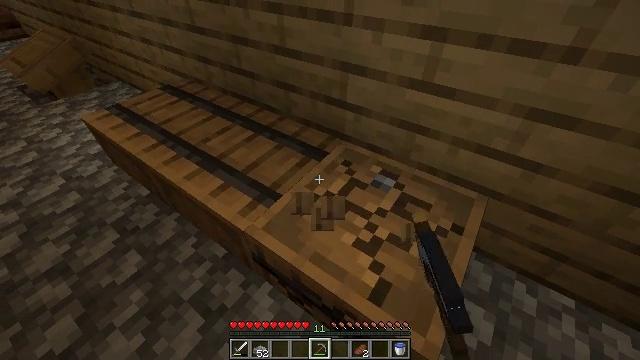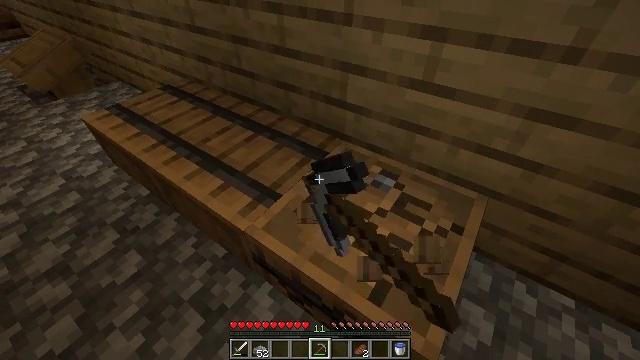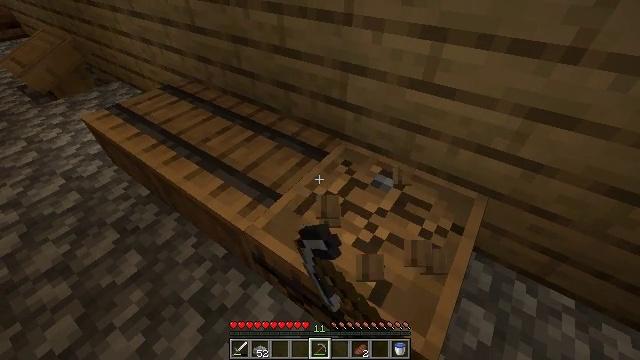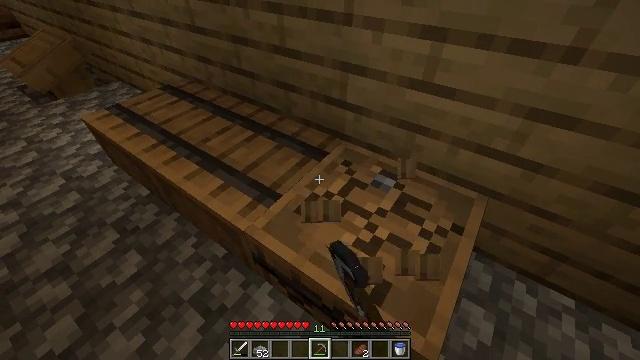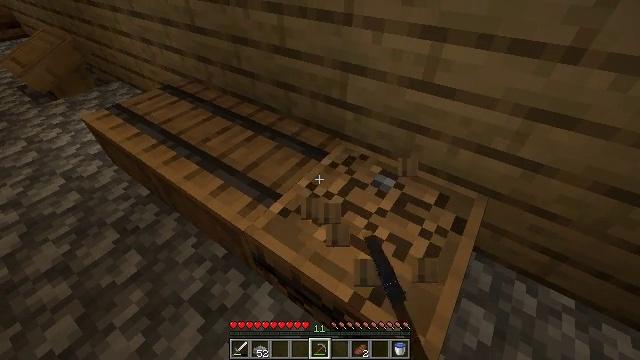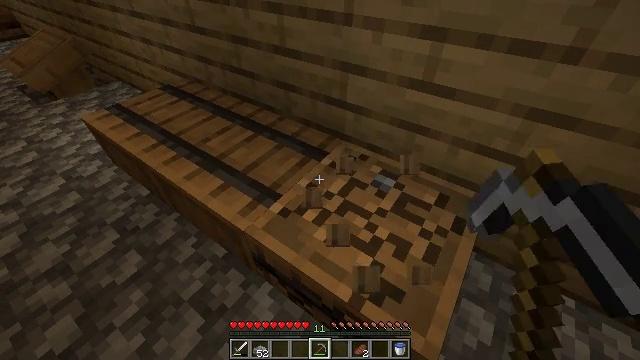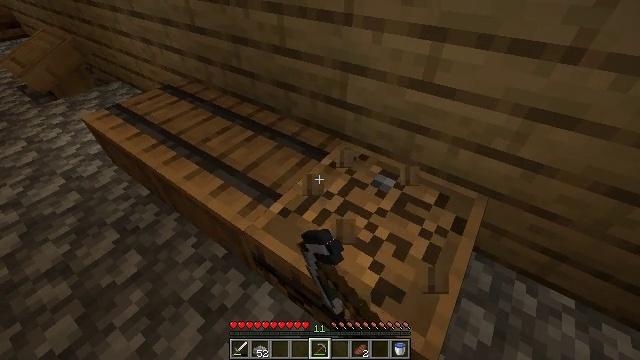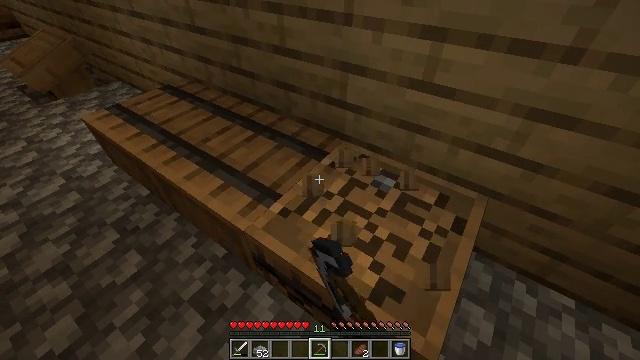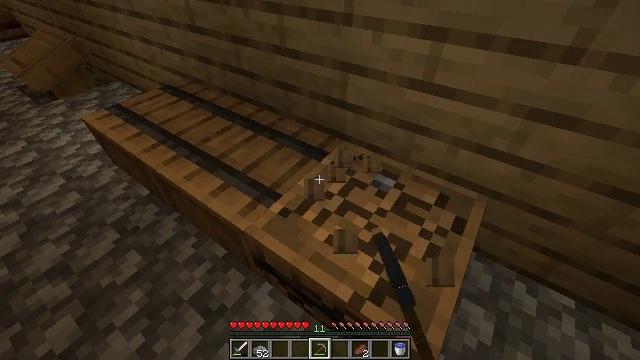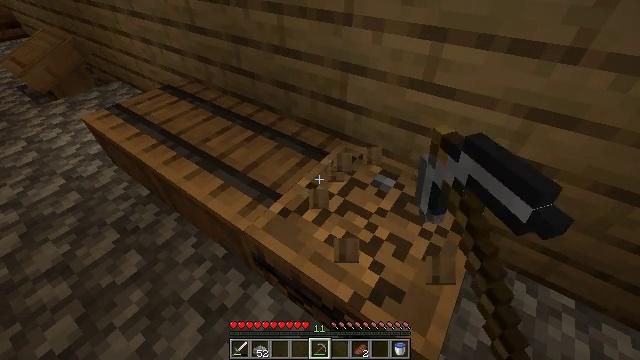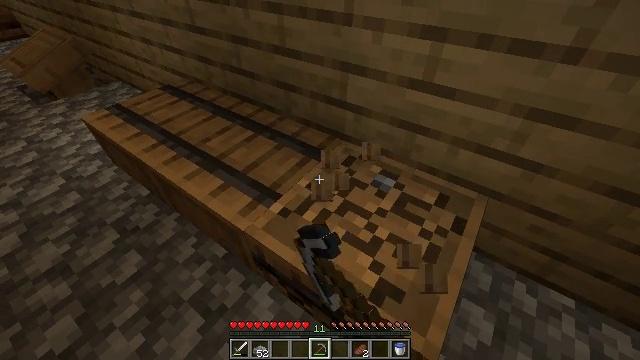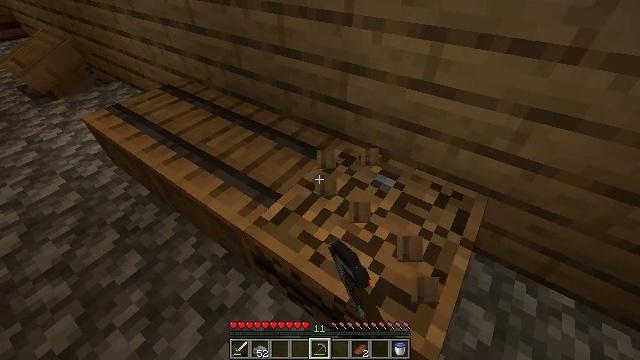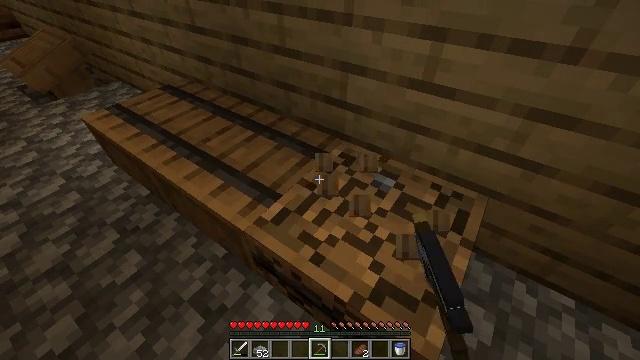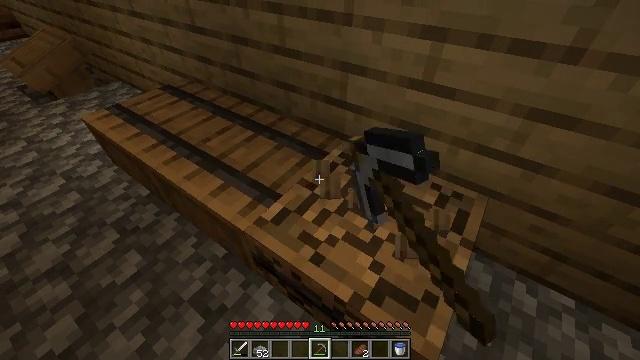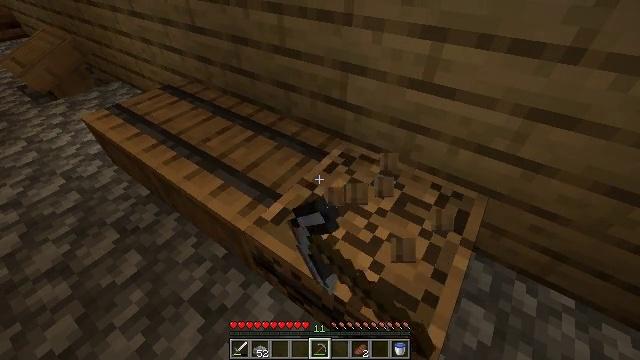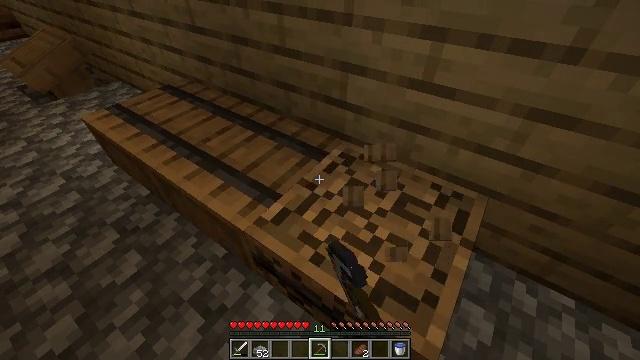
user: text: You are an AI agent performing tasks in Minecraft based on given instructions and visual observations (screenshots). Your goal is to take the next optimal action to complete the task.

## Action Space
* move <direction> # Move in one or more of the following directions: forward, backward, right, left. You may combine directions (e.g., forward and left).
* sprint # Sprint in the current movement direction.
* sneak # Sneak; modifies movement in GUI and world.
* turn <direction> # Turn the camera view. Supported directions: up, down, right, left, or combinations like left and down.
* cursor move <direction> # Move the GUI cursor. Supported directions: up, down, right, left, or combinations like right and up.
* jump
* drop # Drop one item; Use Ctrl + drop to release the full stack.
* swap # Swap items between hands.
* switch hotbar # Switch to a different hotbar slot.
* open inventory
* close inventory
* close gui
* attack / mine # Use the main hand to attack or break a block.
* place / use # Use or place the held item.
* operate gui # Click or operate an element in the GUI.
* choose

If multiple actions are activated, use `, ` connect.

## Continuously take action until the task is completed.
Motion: motion action
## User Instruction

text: Attack the barrel to gather it.
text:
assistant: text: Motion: attack / mine
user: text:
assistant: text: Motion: attack / mine
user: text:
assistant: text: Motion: attack / mine
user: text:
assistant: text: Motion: attack / mine
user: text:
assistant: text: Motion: attack / mine
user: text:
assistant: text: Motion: attack / mine
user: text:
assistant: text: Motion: attack / mine
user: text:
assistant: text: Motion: attack / mine
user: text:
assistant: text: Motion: attack / mine
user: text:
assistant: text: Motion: attack / mine
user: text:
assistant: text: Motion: attack / mine
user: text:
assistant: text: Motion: attack / mine
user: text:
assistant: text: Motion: attack / mine
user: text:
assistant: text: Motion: attack / mine
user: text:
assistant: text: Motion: attack / mine
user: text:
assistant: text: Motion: attack / mine
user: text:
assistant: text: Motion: attack / mine
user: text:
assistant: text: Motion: attack / mine
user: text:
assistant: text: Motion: attack / mine
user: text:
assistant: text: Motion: attack / mine
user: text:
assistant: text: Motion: attack / mine
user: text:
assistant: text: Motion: attack / mine
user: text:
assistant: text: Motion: attack / mine
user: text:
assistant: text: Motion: attack / mine
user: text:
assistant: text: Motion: attack / mine
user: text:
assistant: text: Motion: attack / mine
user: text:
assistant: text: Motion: attack / mine
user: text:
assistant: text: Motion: turn left, attack / mine
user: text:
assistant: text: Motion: turn left and up, attack / mine
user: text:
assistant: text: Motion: move forward, turn left and up, attack / mine